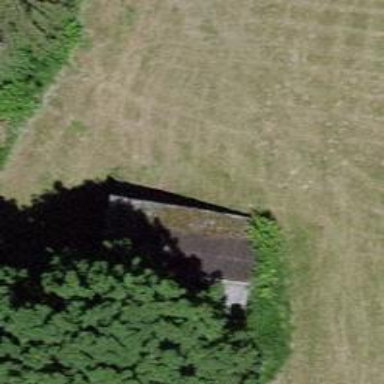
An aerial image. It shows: Barn.